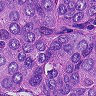
Metastatic tissue present: yes